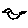
Label: bird